Aerial crown-view tile of a tropical tree (Barro Colorado Island, Panama), acquired 20250217:
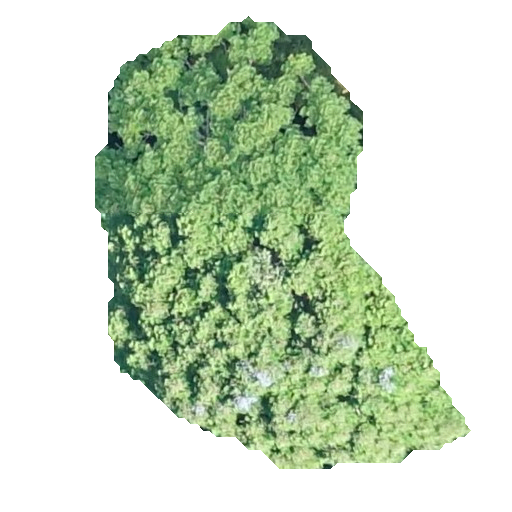
Species: Jacaranda copaia
GBIF accepted scientific name: Jacaranda copaia
Crown area: 159.867 m²